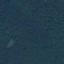
Land use / land cover class: Forest